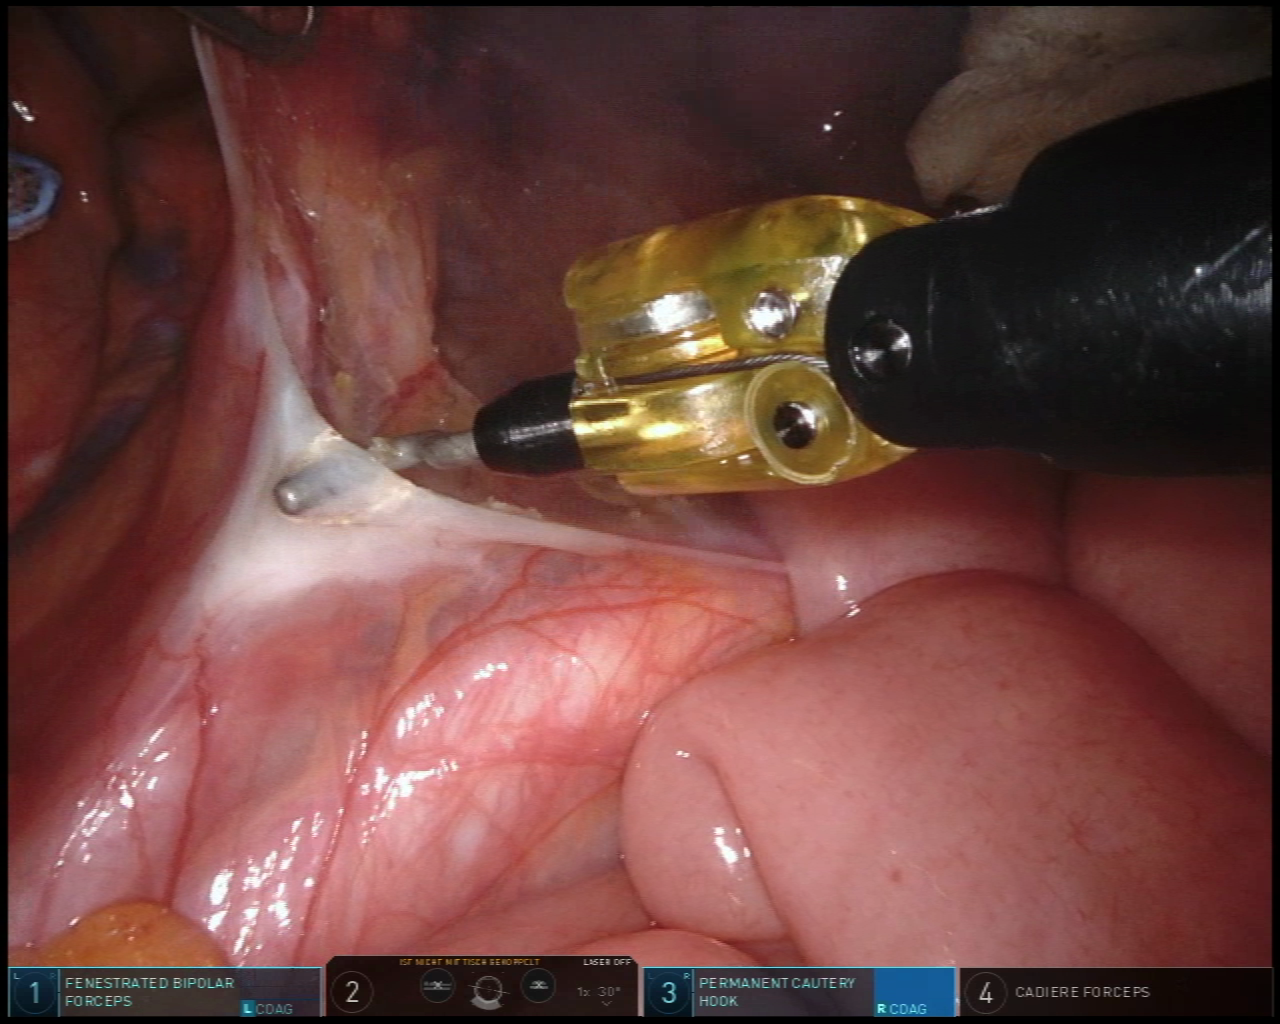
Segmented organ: inferior_mesenteric_artery
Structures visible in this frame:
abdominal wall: no
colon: no
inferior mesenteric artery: yes
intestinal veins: no
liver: no
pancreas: no
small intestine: yes
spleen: no
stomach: no
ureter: no
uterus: no
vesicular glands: no